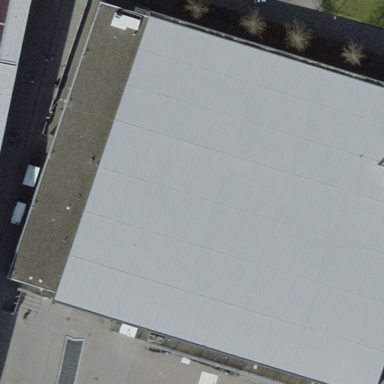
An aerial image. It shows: Building used for ice hockey.